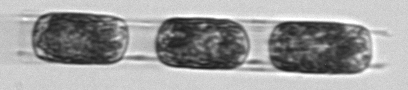
Label: Hemiaulus